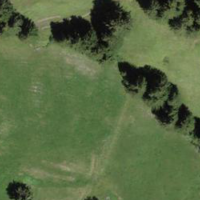
EUNIS habitat code: 24
Species observed at this site:
Omocestus viridulus